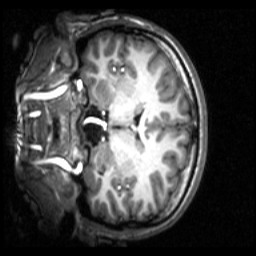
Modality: T1w
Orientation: coronal
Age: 24
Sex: female